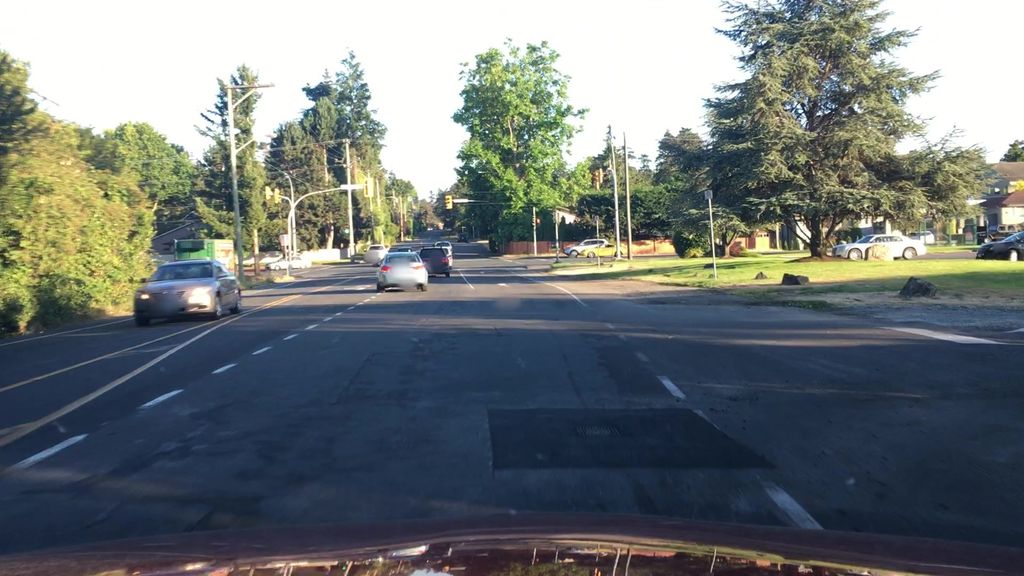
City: victoria